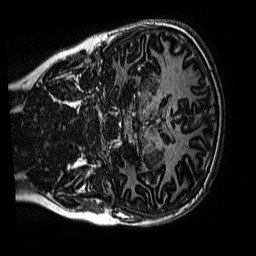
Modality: MP2RAGE
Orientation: coronal
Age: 12
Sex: female
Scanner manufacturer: siemens
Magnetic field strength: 3 T
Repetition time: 4 s
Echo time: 0.00299 s